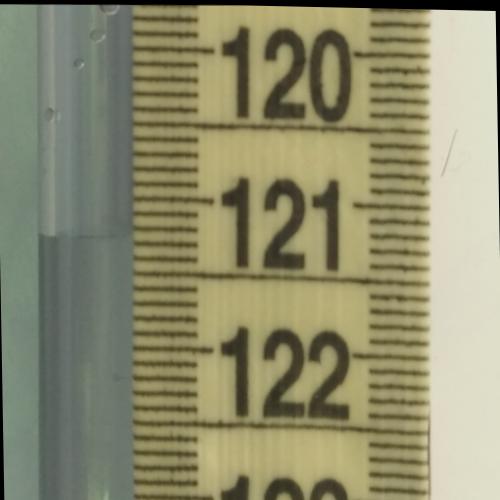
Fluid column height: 121.3 cm